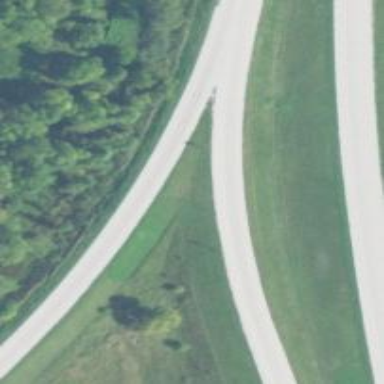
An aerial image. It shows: Asphalt motorway link.